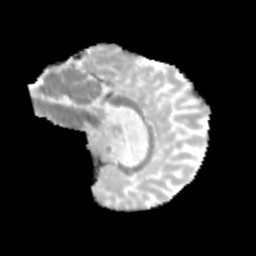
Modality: MD
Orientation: sagittal
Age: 12
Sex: male
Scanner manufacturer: siemens
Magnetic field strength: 3 T
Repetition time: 3.8 s
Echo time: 0.07 s